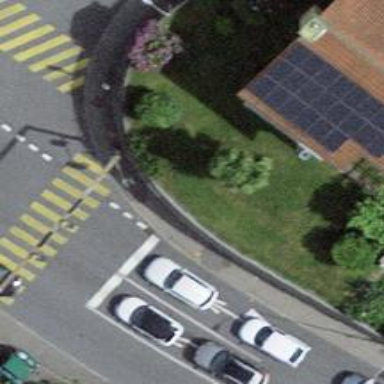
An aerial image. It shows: Street cabinet used for traffic control equipped with traffic signals.